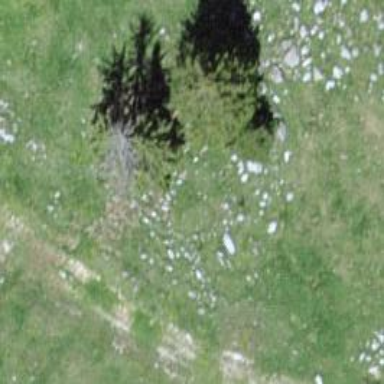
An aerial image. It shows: Needle-leaved tree in nature.